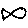
Label: fish